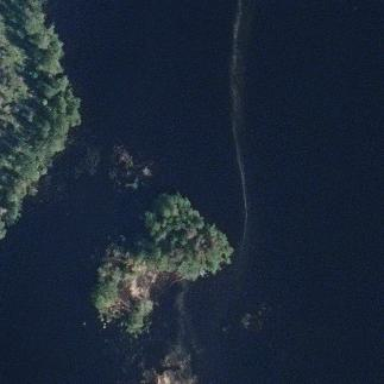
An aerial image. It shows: Islet covered with woodland.